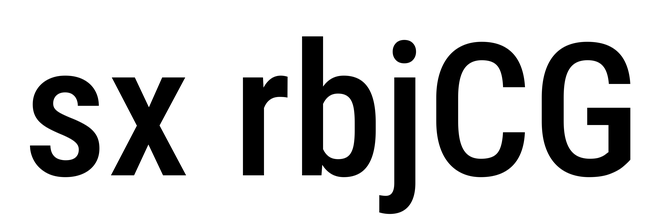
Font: Roboto_Condensed_Medium